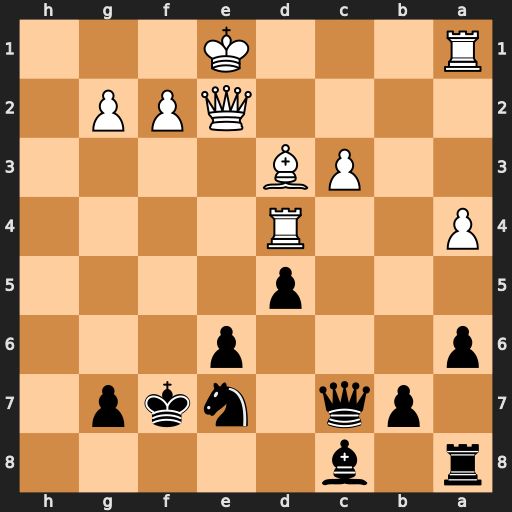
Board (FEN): r1b5/1pq1nkp1/p3p3/3p4/P2R4/2PB4/4QPP1/R3K3
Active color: b
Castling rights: Q
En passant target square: -
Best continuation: Qxc3+ Qd2 Qxa1+